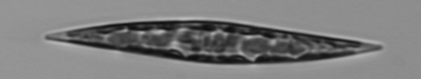
Label: Pleurosigma